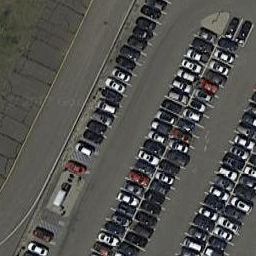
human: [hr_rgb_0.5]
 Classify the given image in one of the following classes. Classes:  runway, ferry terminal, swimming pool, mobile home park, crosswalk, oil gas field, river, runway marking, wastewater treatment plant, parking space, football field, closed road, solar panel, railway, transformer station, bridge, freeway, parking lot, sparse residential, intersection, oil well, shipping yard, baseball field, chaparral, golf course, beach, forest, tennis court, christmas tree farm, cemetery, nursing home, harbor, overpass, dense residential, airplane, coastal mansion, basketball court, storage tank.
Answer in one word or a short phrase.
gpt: parking lot